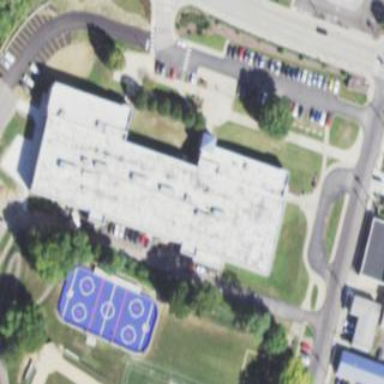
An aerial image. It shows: School building.